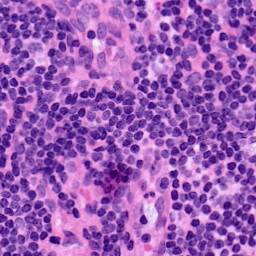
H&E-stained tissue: LymphNode